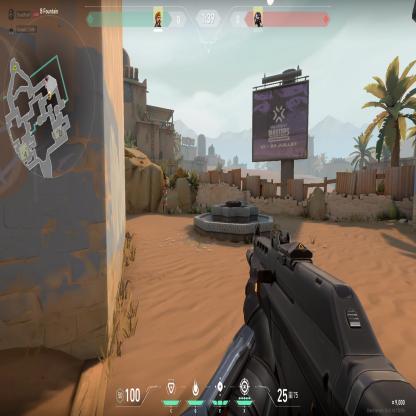
Label: enemy